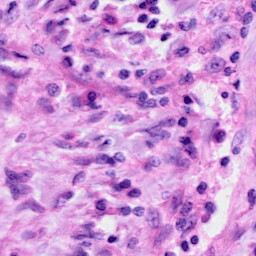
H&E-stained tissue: Cervix